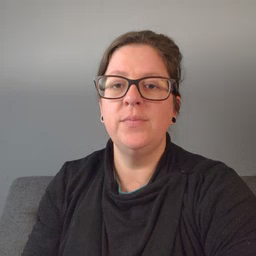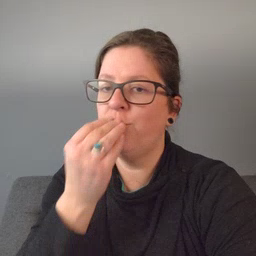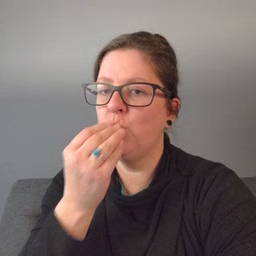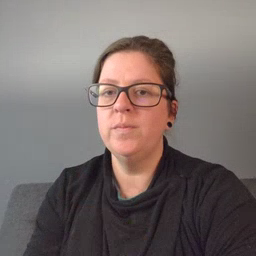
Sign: food